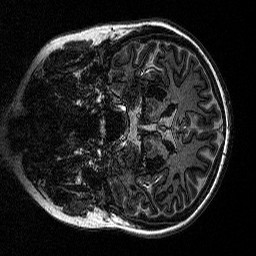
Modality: MP2RAGE
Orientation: coronal
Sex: female
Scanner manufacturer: siemens
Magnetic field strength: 3 T
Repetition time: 5 s
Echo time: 0.00292 s